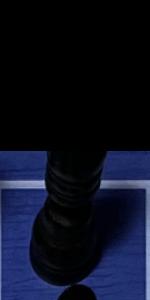
Label: Bishop_Black